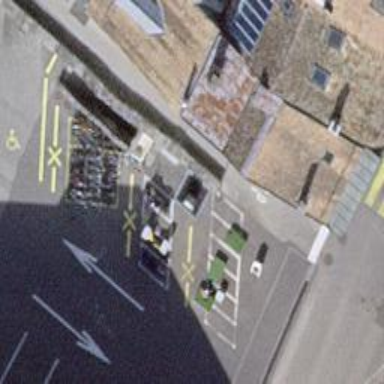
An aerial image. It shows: Toilets.